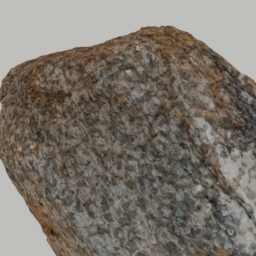
Label: nature